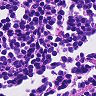
Metastatic tissue present: no